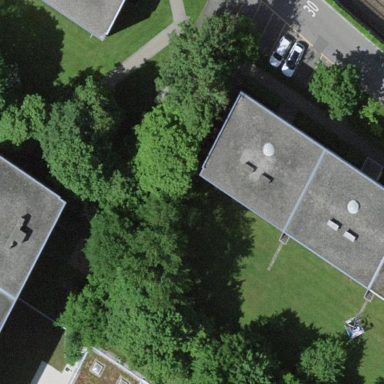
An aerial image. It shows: Building with apartments and flat roof.